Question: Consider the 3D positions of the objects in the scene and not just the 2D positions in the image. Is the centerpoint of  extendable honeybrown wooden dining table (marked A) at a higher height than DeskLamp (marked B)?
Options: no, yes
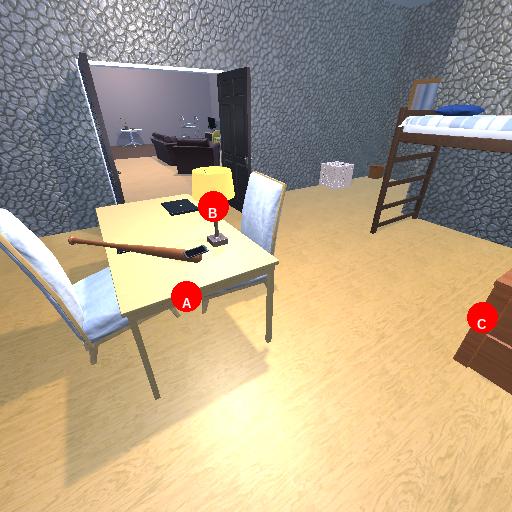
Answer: no